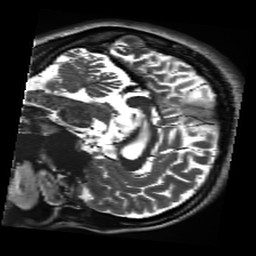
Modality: inplaneT2
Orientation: sagittal
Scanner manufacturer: siemens
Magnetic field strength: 3 T
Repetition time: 11 s
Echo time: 0.059 s